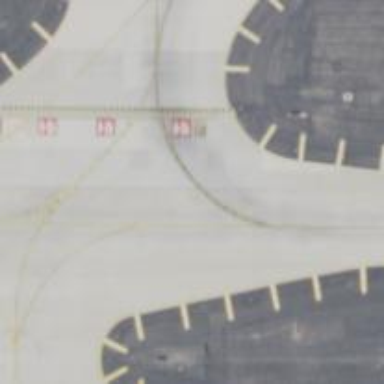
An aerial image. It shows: View of taxiway at the airport.